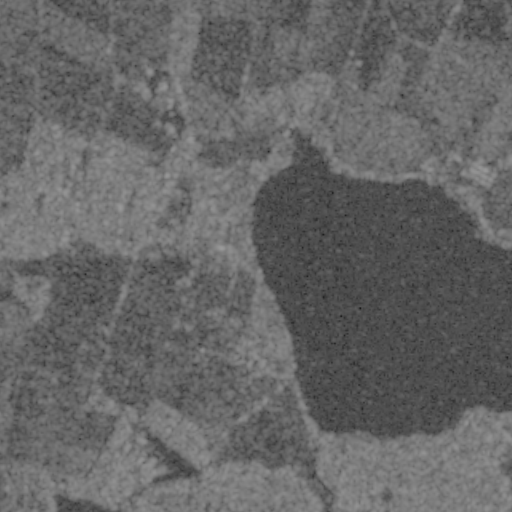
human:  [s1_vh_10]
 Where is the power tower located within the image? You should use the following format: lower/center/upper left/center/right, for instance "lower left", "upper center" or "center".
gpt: The power tower is located in the upper of the image.
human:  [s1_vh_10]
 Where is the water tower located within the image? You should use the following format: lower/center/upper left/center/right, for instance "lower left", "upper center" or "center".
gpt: The water tower is located in the upper right of the image.
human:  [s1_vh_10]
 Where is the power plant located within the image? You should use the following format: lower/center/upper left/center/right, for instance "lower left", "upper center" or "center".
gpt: There is no power plant in the image.

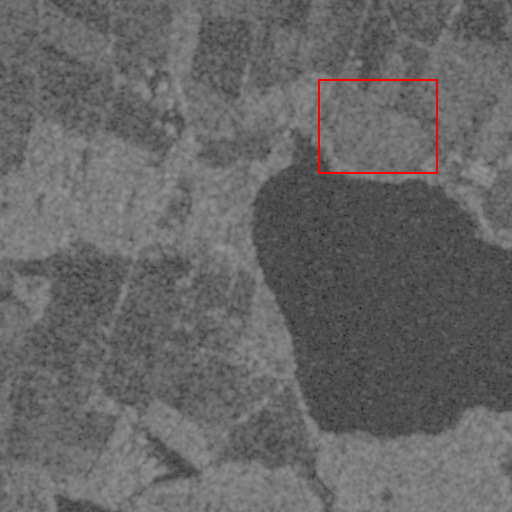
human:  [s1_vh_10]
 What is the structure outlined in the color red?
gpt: The structure outlined in red is a crop field.
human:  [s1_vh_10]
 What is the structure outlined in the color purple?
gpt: There is no purple outline.